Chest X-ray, PA view. Patient: 70 years old, sex M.
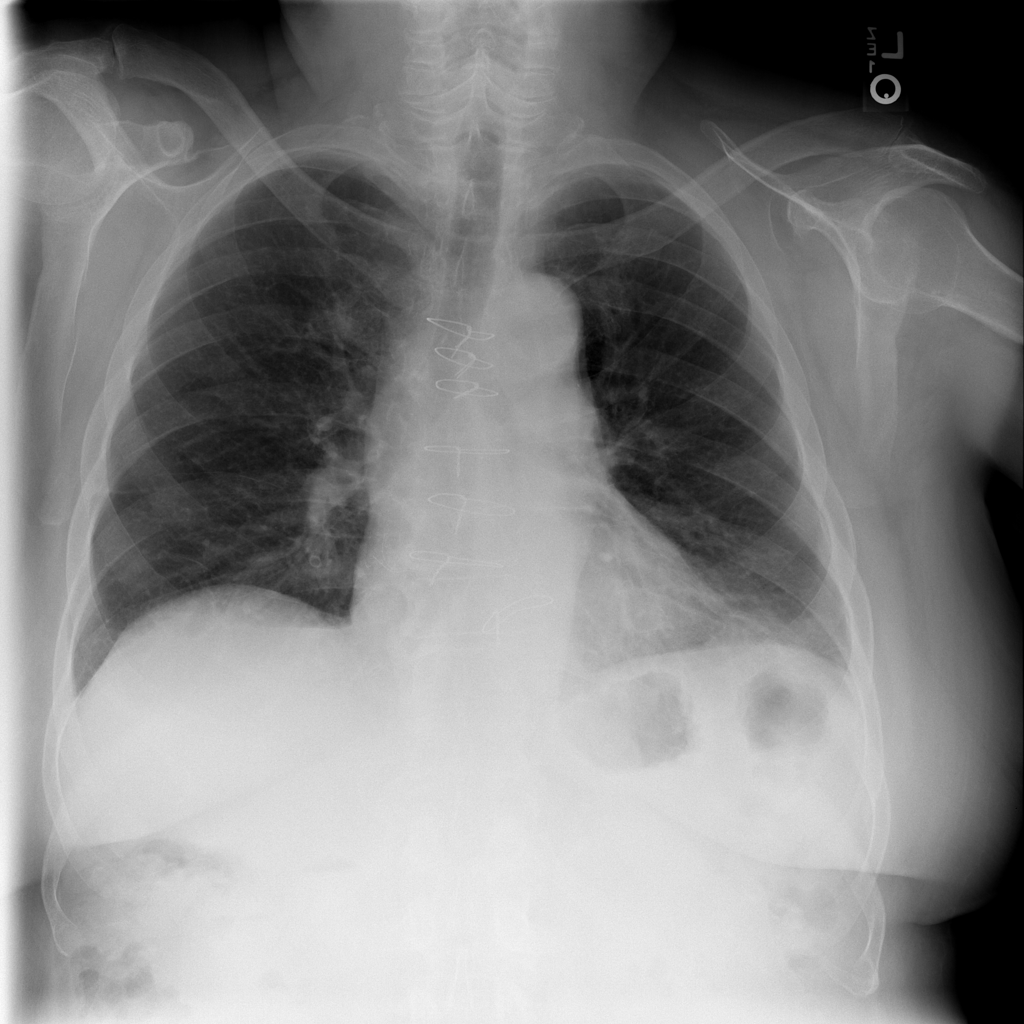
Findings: No Finding